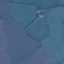
Land use / land cover: Pasture